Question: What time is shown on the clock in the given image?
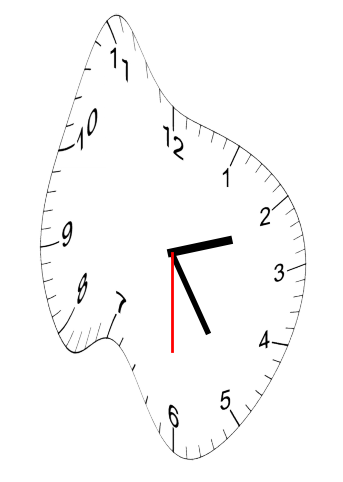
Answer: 02:24:30